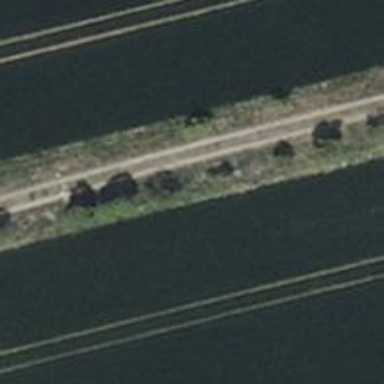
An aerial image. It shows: Track with grade3 tracktype.